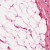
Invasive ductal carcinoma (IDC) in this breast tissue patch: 0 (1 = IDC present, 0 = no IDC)